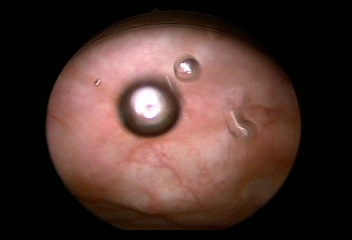
Modality: WLC
Class: Normal mucosa
Bladder cancer association: No